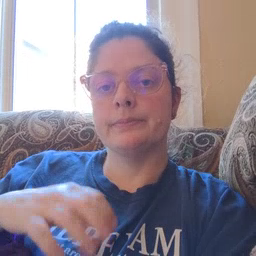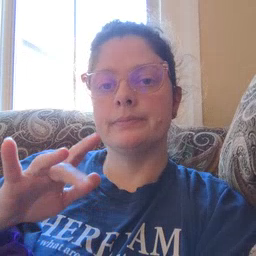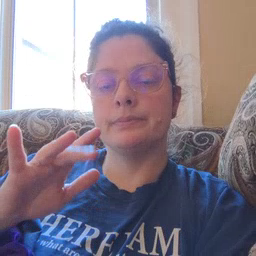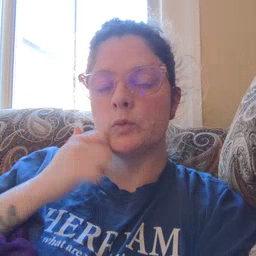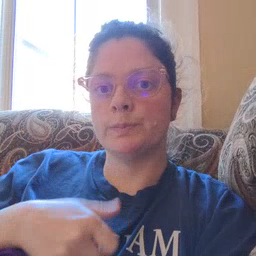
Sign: tomorrow